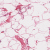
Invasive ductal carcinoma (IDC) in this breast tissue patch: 0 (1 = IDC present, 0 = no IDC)